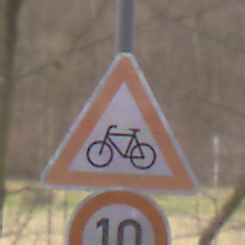
Verkehrszeichen: RadverkehrRechts
Zusatzzeichen unten: Geschwindigkeit10
Umgebung: Outdoor, Nature
Tageszeit: MorningAfternoon
Wetter: Overcast
Licht: Natural
Jahreszeit: Autumn
Kontrast: LowContrast